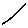
Label: line